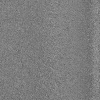
Atmospheric dust classification: dusty